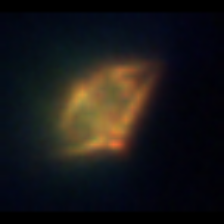
Taxon: Gyrodinium
Group: Dinoflagellates